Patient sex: F
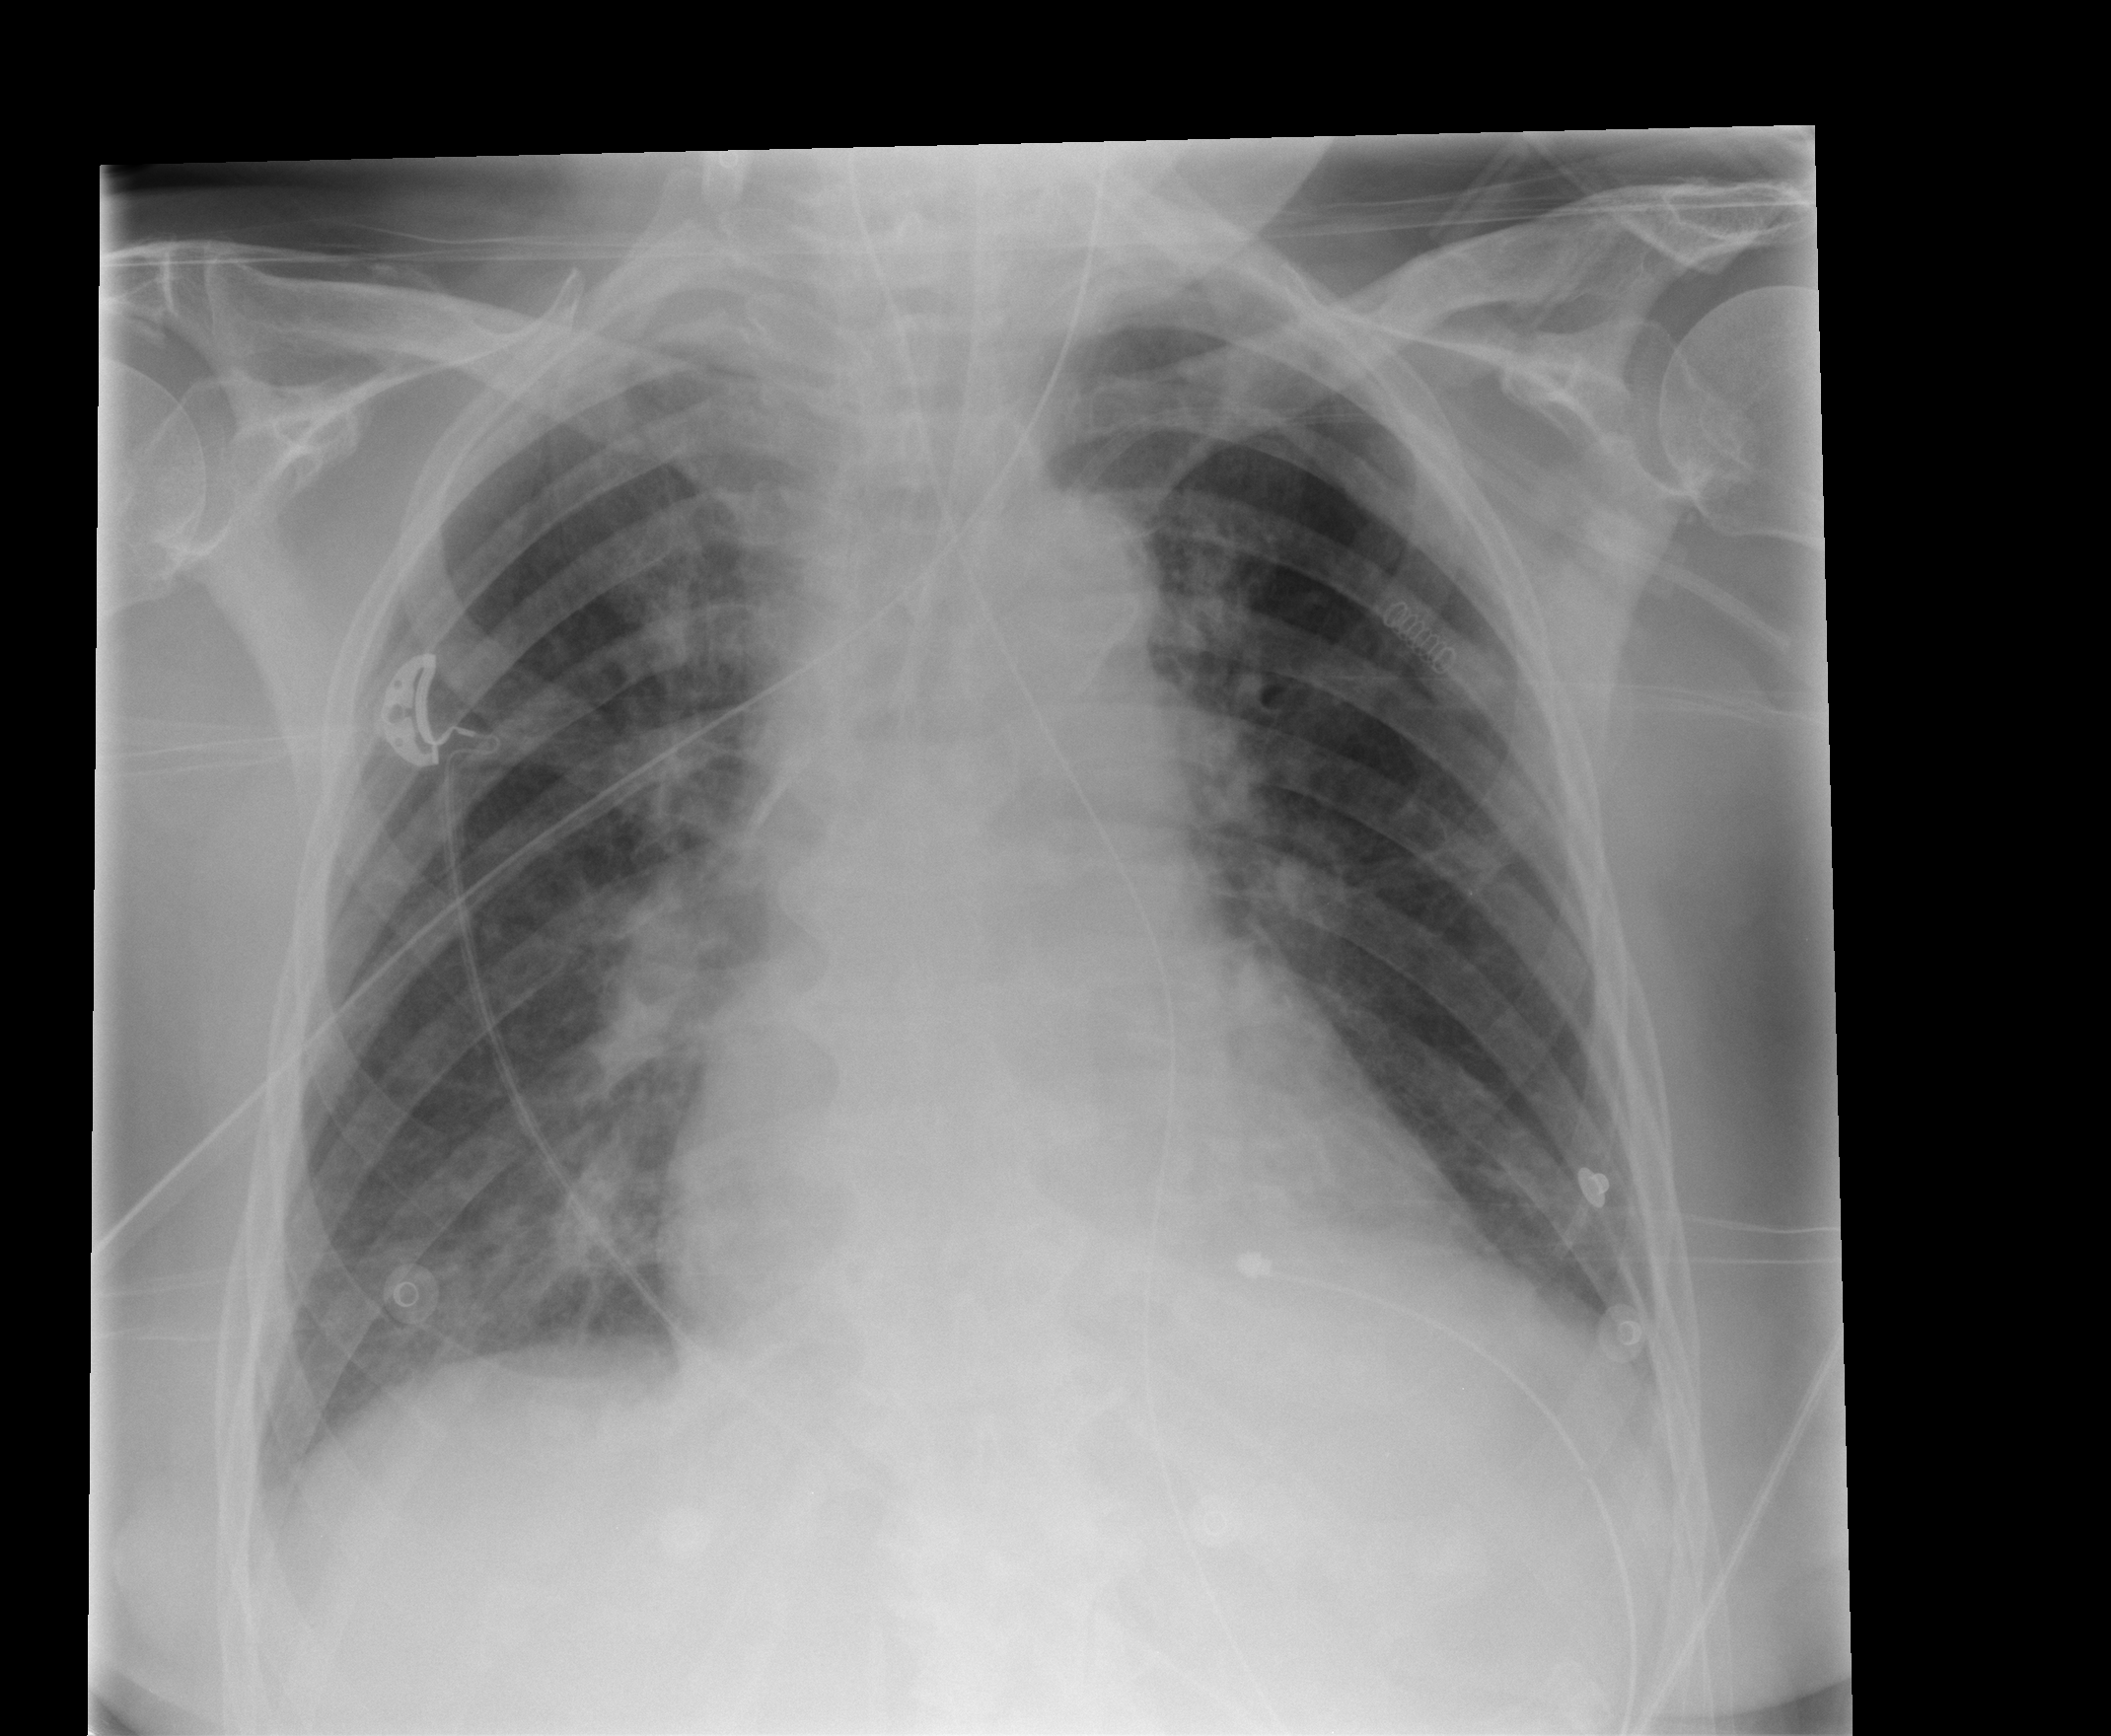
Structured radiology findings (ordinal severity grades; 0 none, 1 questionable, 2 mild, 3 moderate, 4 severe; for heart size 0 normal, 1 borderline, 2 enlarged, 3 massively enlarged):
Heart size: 2
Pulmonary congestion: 2
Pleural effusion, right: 2
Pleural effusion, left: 2
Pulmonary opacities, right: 0
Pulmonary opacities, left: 0
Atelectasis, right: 2
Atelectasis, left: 0